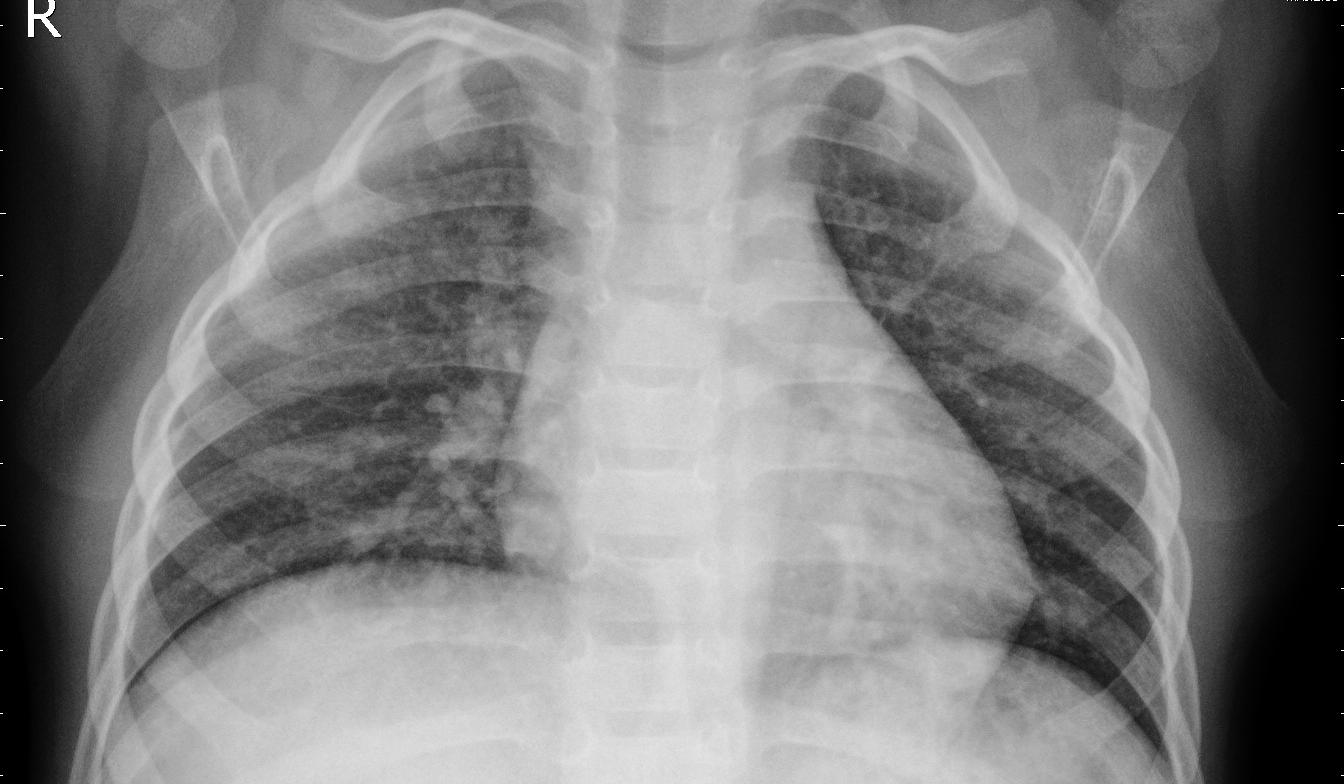
Diagnosis: PNEUMONIA